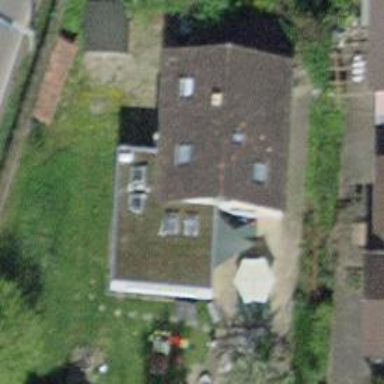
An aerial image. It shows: Building part with flat roof.